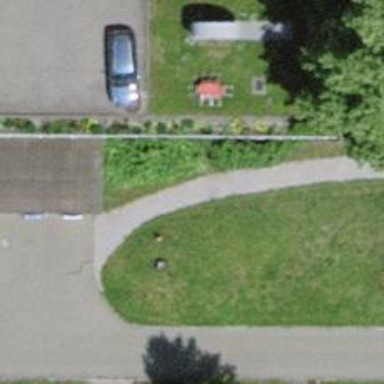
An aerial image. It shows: Unpaved footway.